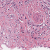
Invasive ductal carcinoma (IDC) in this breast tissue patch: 1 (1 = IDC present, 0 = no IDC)